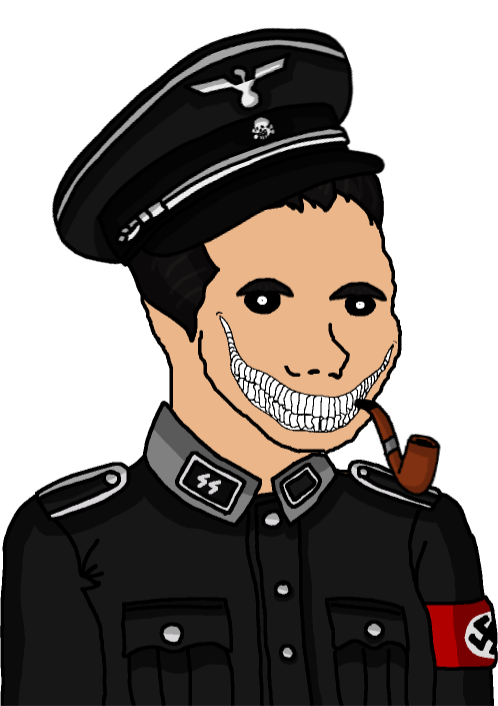
Label: 5_Oomer